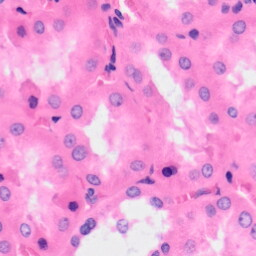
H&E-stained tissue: Kidney